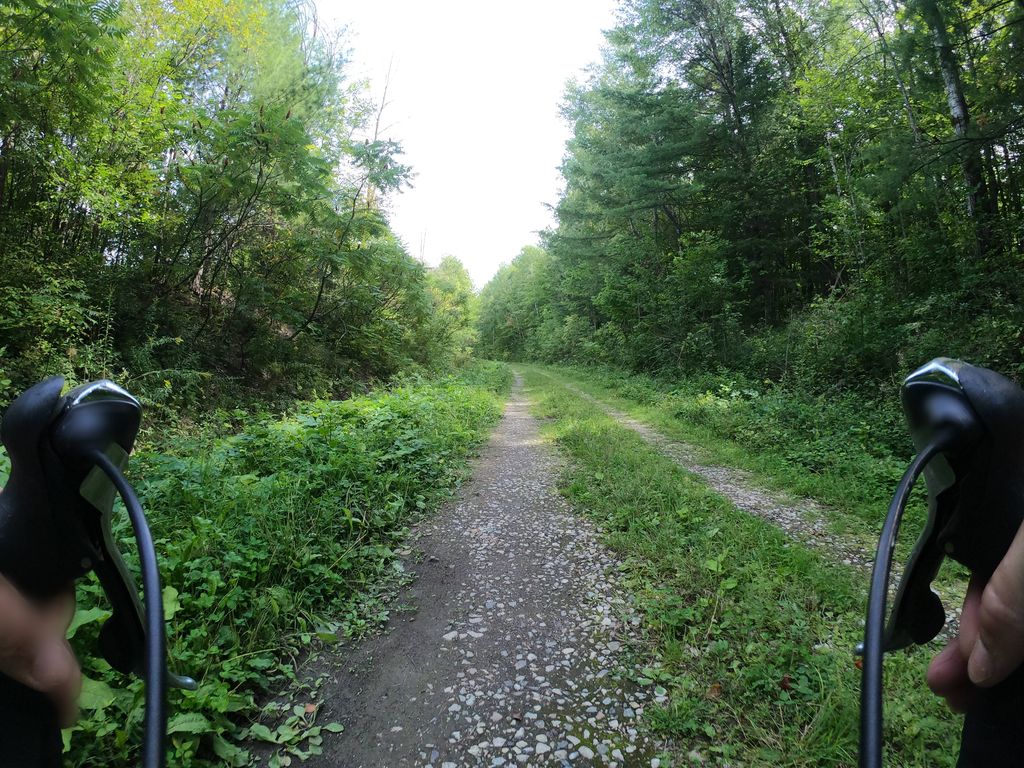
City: ottawa-gatineau